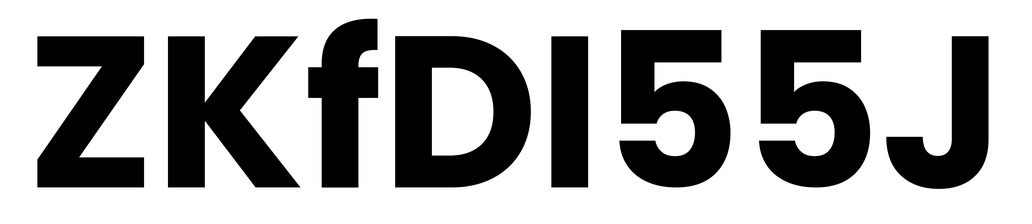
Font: Poppins-Bold